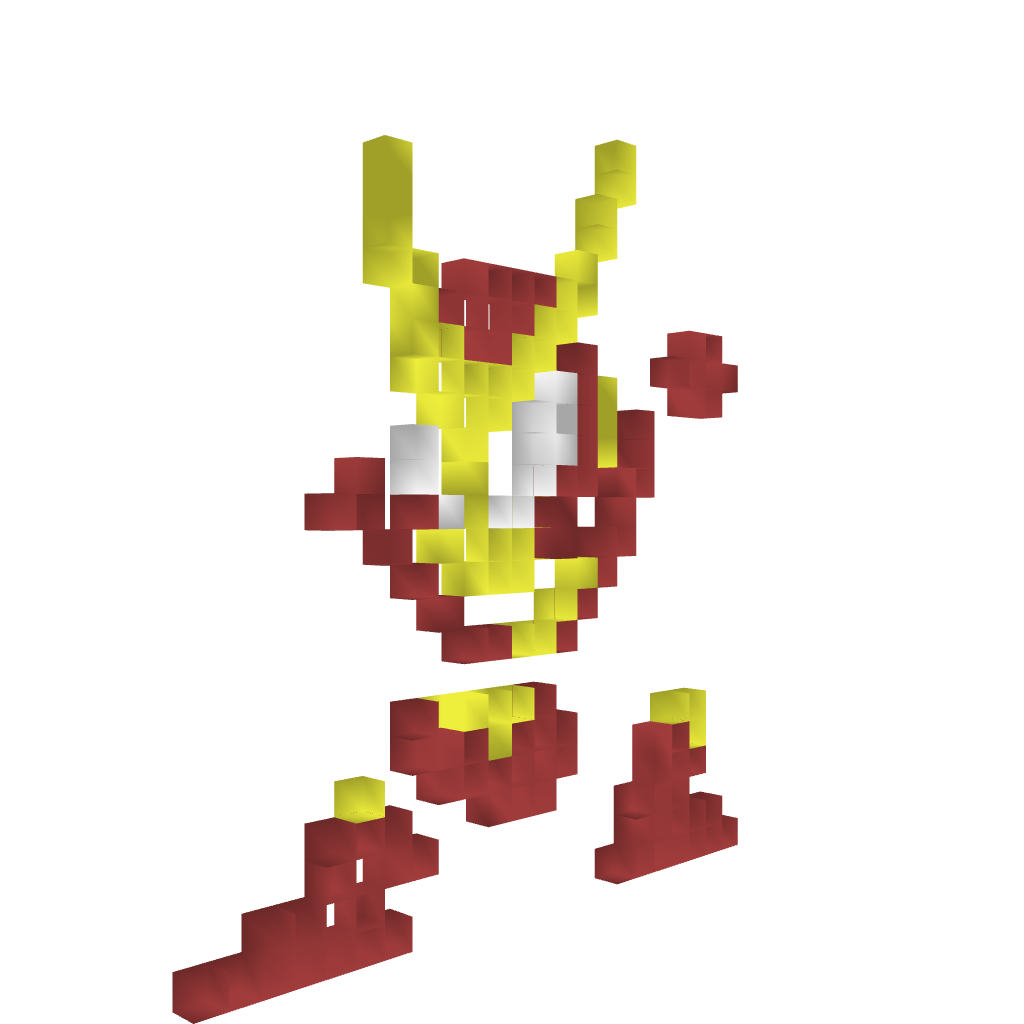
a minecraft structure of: Quickman (ErnieCIII) bad low quality